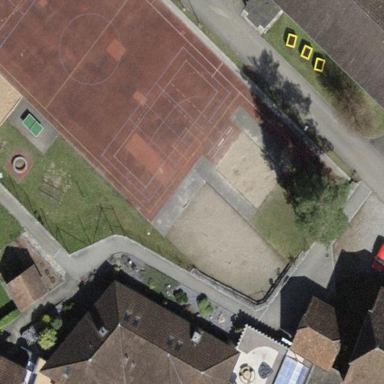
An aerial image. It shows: Shot put pitch for athletics sports.